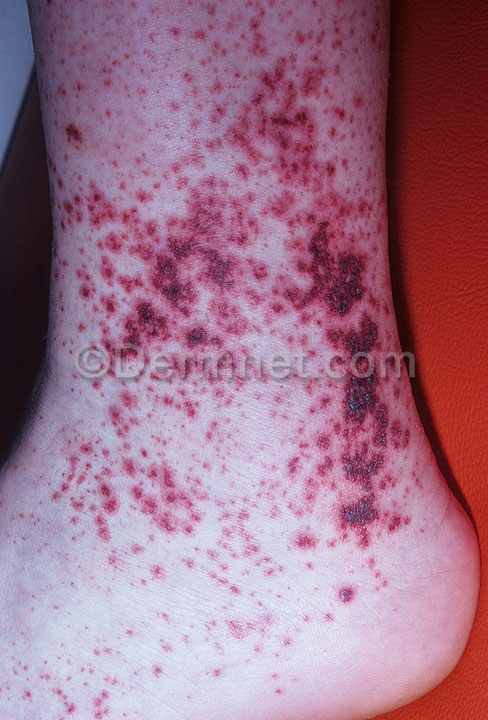
Disease: Vasculitis Photos